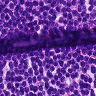
Metastatic tissue present: no